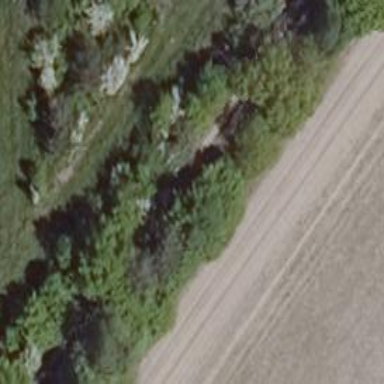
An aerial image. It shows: Row of trees in natural setting.